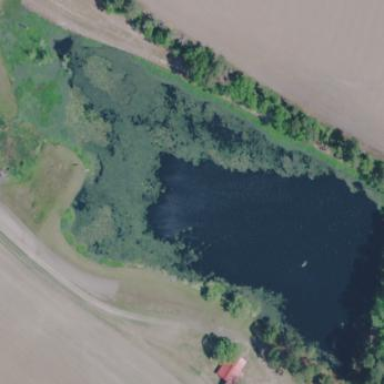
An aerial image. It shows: Pond surrounded by natural water.